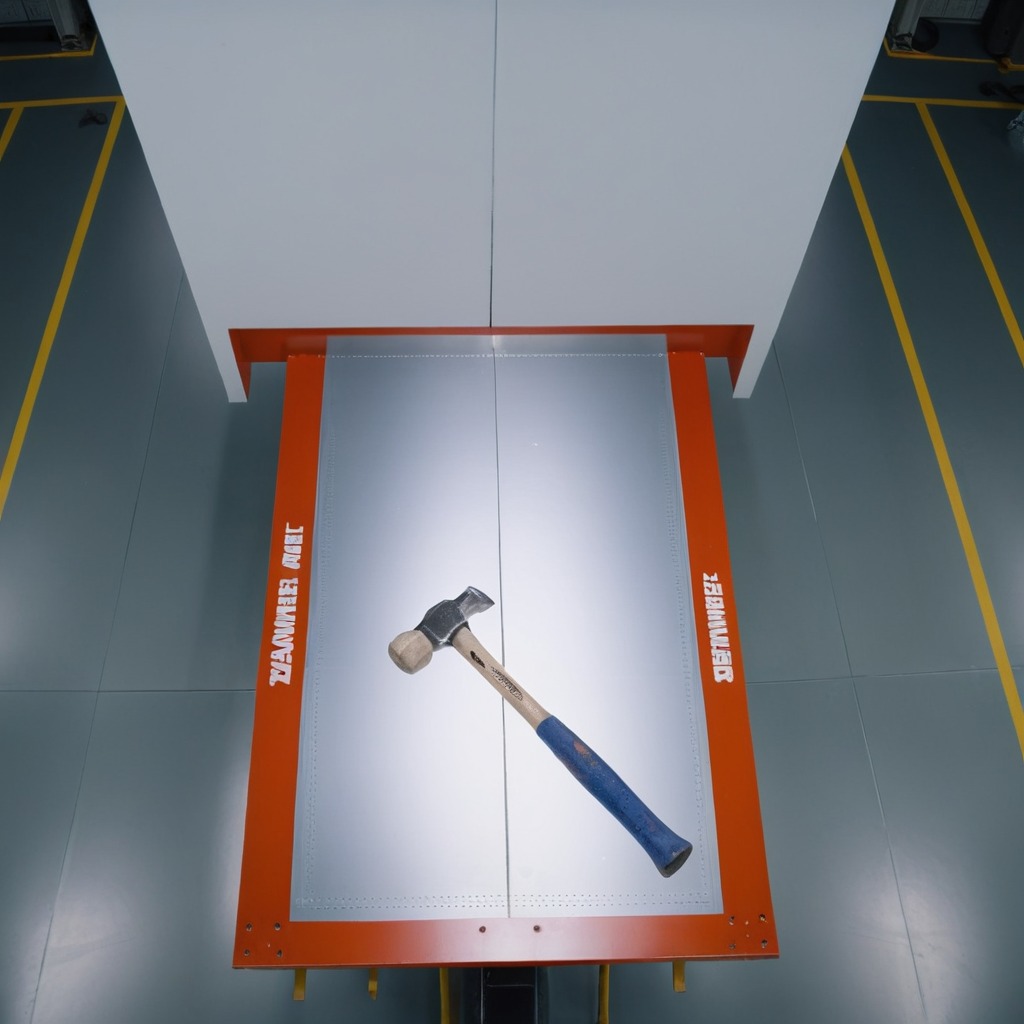
A hammer lying on a toolbox surface in an airplane hangar workshop 8K.